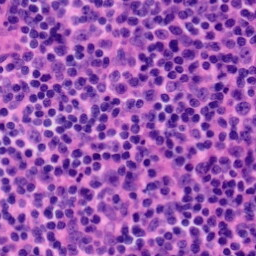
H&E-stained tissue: Tonsil